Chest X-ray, PA view. Patient: 26 years old, sex F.
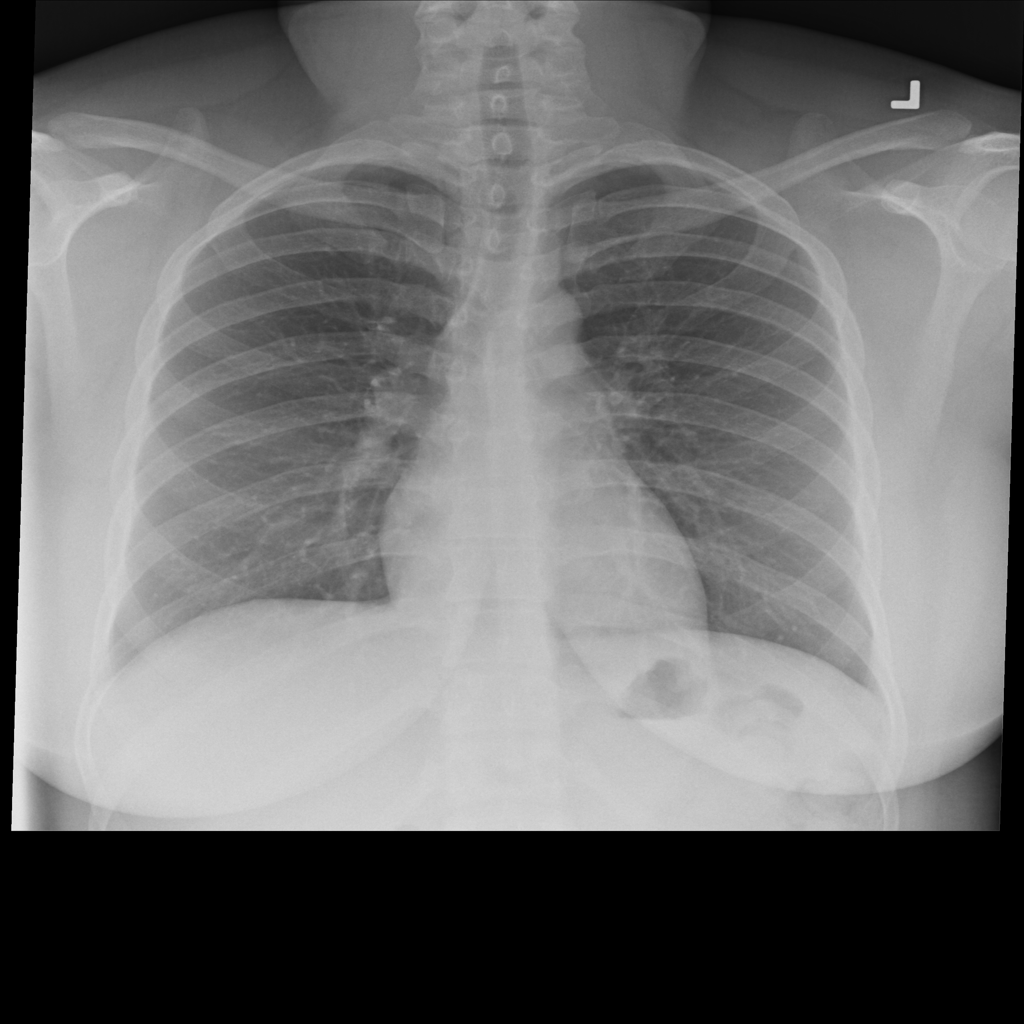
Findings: No Finding